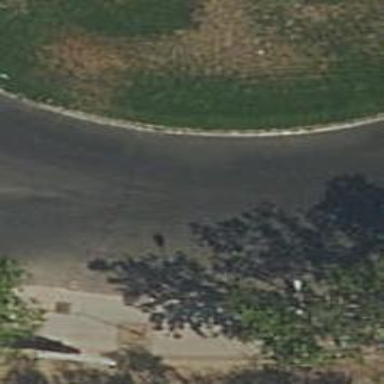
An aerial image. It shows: Tertiary road with asphalt surface leading to roundabout.